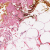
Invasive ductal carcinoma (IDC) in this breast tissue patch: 0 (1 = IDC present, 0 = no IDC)